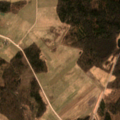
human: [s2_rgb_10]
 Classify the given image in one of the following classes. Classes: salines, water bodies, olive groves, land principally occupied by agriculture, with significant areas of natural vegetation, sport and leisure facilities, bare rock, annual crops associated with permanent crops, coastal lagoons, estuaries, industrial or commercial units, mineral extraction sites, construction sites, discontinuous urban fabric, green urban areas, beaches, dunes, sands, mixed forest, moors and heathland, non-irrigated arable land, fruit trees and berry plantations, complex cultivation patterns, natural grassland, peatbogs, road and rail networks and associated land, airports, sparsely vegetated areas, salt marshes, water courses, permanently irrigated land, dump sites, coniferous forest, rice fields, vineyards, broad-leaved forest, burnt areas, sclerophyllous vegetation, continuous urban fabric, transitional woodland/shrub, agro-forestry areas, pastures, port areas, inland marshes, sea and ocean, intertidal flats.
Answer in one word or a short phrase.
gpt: non-irrigated arable land, complex cultivation patterns, land principally occupied by agriculture, with significant areas of natural vegetation, mixed forest